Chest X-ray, PA view. Patient: 75 years old, sex M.
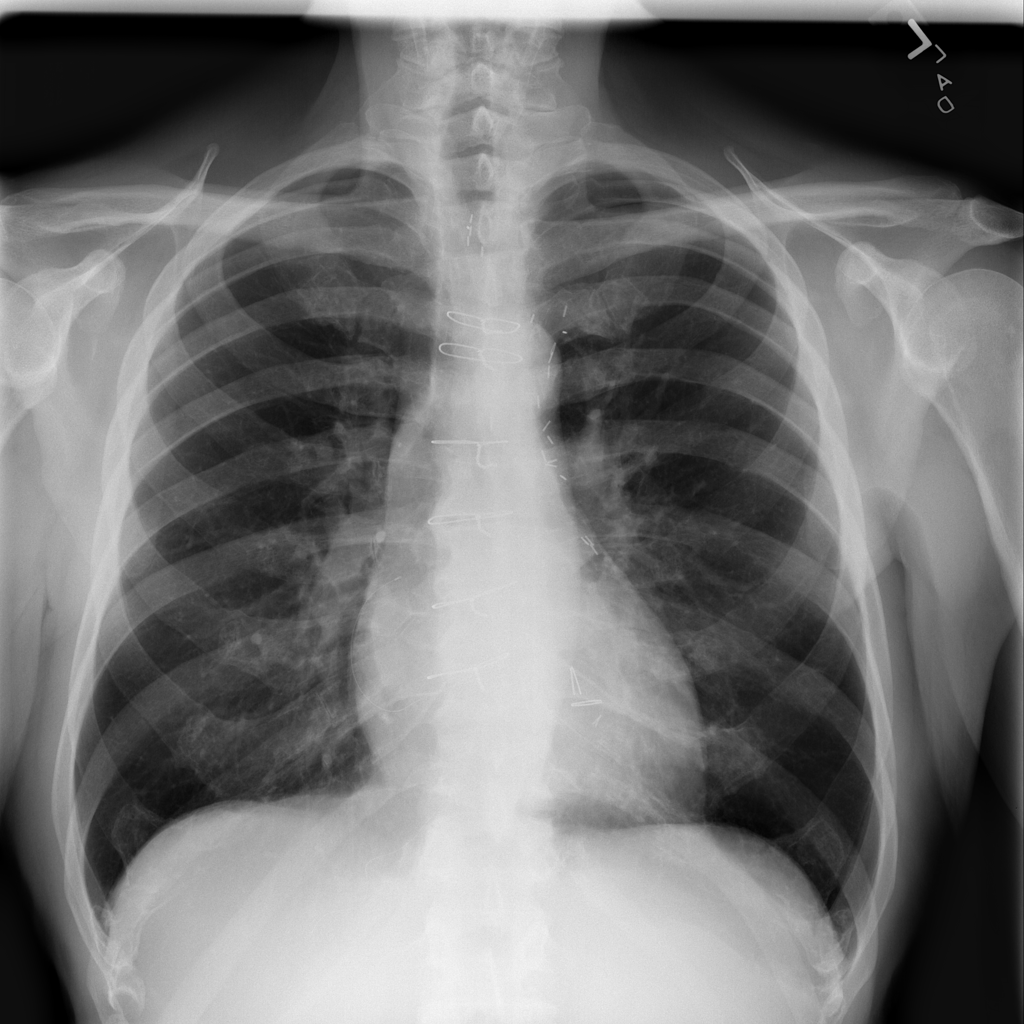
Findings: No Finding